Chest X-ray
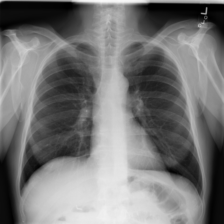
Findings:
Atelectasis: negative
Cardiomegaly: negative
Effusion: negative
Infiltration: negative
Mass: negative
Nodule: negative
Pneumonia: negative
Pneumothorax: negative
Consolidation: negative
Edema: negative
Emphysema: negative
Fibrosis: negative
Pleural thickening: negative
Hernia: negative